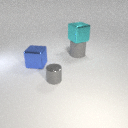
large blue metal cube in front of large gray rubber cylinder